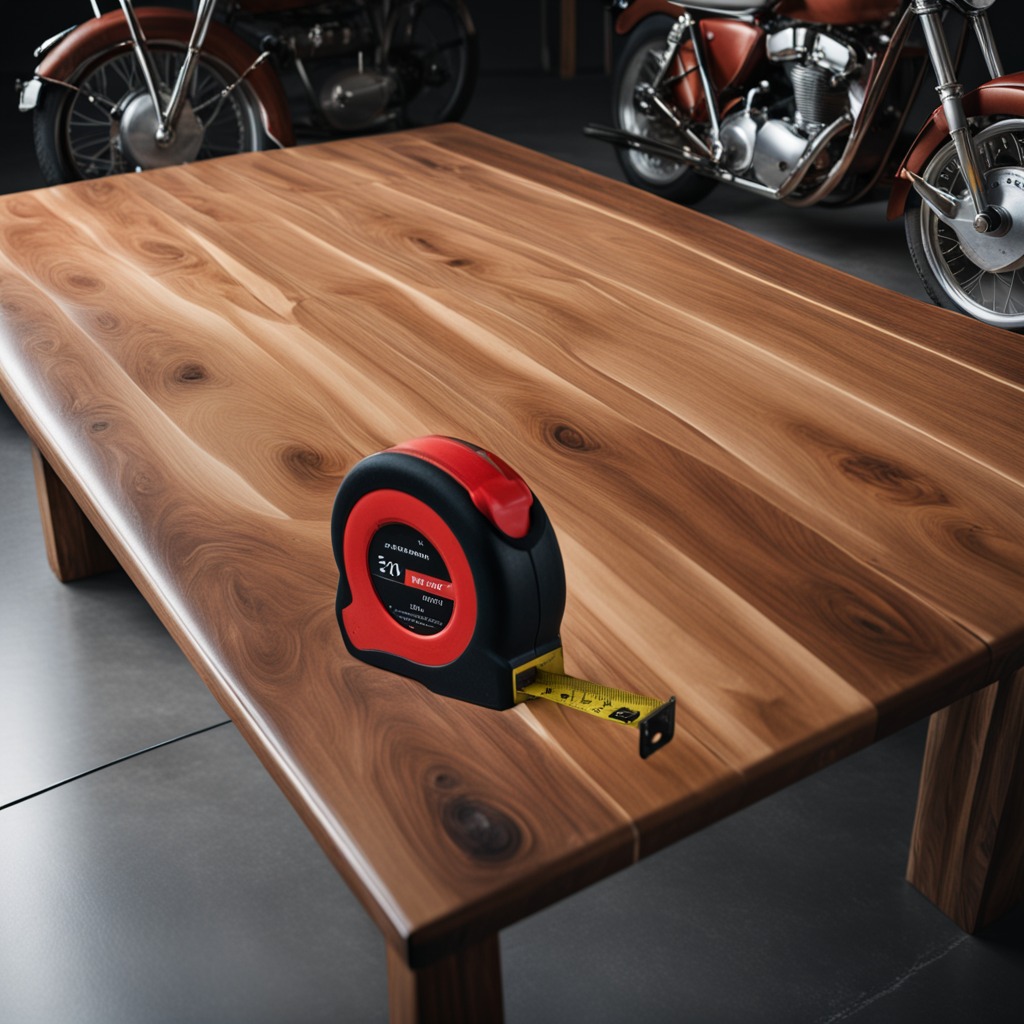
A measuring tape is lying on the wooden table in the vintage motorcycle garage.